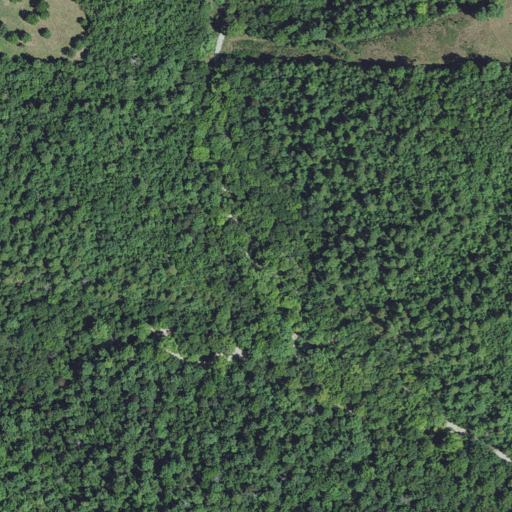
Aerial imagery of valley in Arkansas named Sam Talen Hollow containing deciduous forest, mixed forest, and pasture